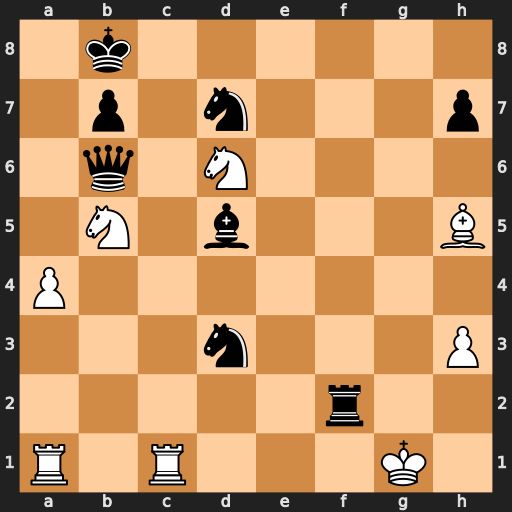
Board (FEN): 1k6/1p1n3p/1q1N4/1N1b3B/P7/3n3P/5r2/R1R3K1
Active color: w
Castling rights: -
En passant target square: -
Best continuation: Rc8#